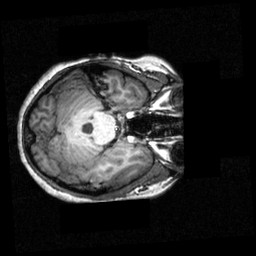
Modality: T1w
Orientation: axial
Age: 20
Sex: female
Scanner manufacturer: siemens
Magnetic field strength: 3.951 T
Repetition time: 1.5 s
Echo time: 0.00335 s